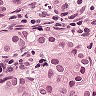
Metastatic tissue present: yes